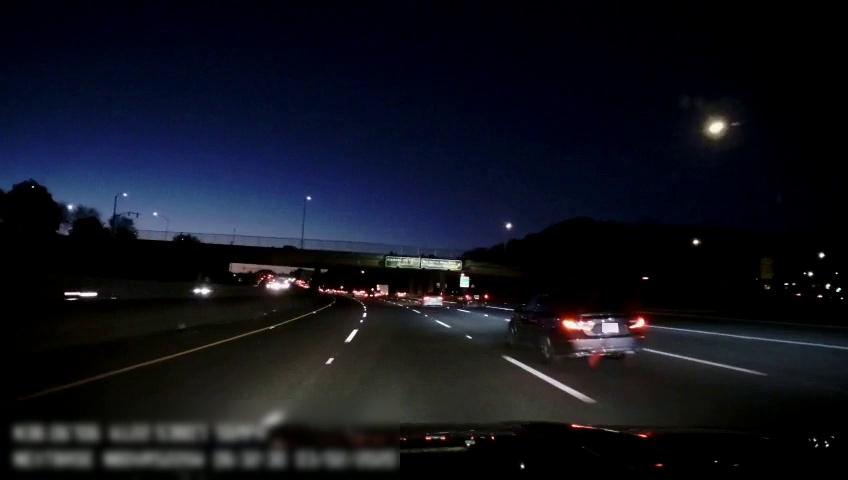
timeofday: Night
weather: Other
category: Drivable Space
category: Vehicles | SUV
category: Vehicles | Car
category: Vehicles | Car
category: Vehicles | Other LV
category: Vehicles | Car
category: Vehicles | Truck
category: Lanes | Alternate Lane
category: Lanes | Current Lane
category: Lanes | Current Lane
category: Lanes | Alternate Lane
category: Lanes | Alternate Lane
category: Lanes | Alternate Lane
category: Traffic | Signs
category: Traffic | Signs
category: Traffic | Signs
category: Traffic | Signs